Field crop: tomato
Growth stage: 2
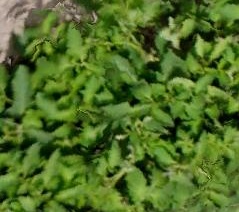
Species: tomato